Question: I am trying to create for Android a row layout I have in an iOS app, at least I need to make it very similar to the iOS layout.
Here you have the iOS screenshot and the Android layout scheme:

And this is the layout code I have so far:
'''
<?xml version="1.0" encoding="utf-8"?>
<RelativeLayout xmlns:android="http://schemas.android.com/apk/res/android"
android:layout_width="match_parent"
android:layout_height="match_parent"
android:orientation="vertical"
android:background="#5981b2">
<ImageView
android:id="@+id/imageLeft"
android:layout_width="wrap_content"
android:layout_height="wrap_content"
android:layout_alignParentLeft="true"
android:layout_alignParentTop="true"
android:layout_marginLeft="3dp"
android:layout_marginTop="3dp"
android:src="@drawable/facebook" />
<TextView
android:id="@+id/titleText"
android:layout_width="wrap_content"
android:layout_height="wrap_content"
android:layout_alignTop="@id/imageLeft"
android:layout_toRightOf="@id/imageLeft"
android:layout_marginLeft="3dp"
android:text="Titulo"
android:textSize="22dp"/>
<TextView
android:id="@+id/subtitleText"
android:layout_width="wrap_content"
android:layout_height="wrap_content"
android:layout_below="@id/titleText"
android:layout_alignParentRight="true"
android:layout_marginRight="3dp"
android:text="Subtitle" />
<ImageView
android:id="@+id/icon1"
android:layout_width="wrap_content"
android:layout_height="wrap_content"
android:layout_alignTop="@+id/titleText"
android:layout_toRightOf="@+id/titleText"
android:src="@drawable/valoracion" />
<TextView
android:id="@+id/num"
android:layout_width="wrap_content"
android:layout_height="wrap_content"
android:layout_alignLeft="@+id/icon1"
android:layout_alignTop="@+id/icon1"
android:text="14"
android:textSize="12dp" />
<ImageView
android:id="@+id/icon2"
android:layout_width="wrap_content"
android:layout_height="wrap_content"
android:layout_alignTop="@+id/num"
android:layout_toRightOf="@+id/num"
android:src="@drawable/flecha" />
</RelativeLayout>
'''
Of course, any help to make the layout similar to the iOS layout is welcome.
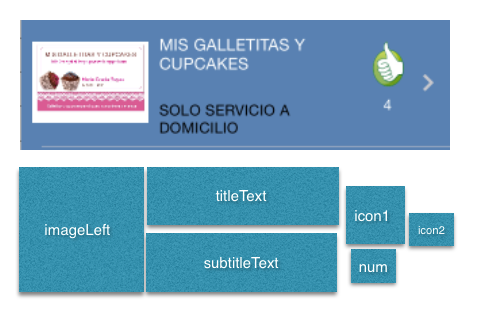
Answer: The other two answers explained pretty well what you were doing wrong. I created a VERY rough layout of how your view should look like just to give you an idea of all the parameters. This is in no way the best solution but it does replicate what you described in the picture. According to your requirements you can modify as needed. I have put in some comments that might be helpful.
'''
<?xml version="1.0" encoding="utf-8"?>
<RelativeLayout xmlns:android="http://schemas.android.com/apk/res/android"
android:layout_width="match_parent"
android:layout_height="wrap_content"
android:orientation="vertical"
android:background="#5981b2">
<!--This will always be top left of parent-->
<ImageView
android:id="@+id/imageLeft"
android:layout_width="wrap_content"
android:layout_height="wrap_content"
android:layout_alignParentLeft="true"
android:layout_alignParentTop="true"
android:layout_marginLeft="3dp"
android:layout_marginTop="3dp"
android:src="@android:drawable/alert_light_frame" />
<!--The following two views should be wrapped in a linear a layout
if you always want them to take up same horizontal space
regardless of which one has more text-->
<!--This will always be above subtitle and right of
image left-->
<TextView
android:id="@+id/titleText"
android:layout_width="wrap_content"
android:layout_height="wrap_content"
android:layout_alignTop="@id/imageLeft"
android:layout_toRightOf="@id/imageLeft"
android:layout_marginLeft="3dp"
android:text="titleText"
android:textSize="22dp"/>
<!--This will always be below title and right of
image Left, if you were to wrap this and above view
in a linear layout then you can just set that linear
layout to be right of right image-->
<TextView
android:id="@+id/tvSubtitle"
android:layout_width="wrap_content"
android:layout_height="wrap_content"
android:layout_below="@+id/titleText"
android:layout_marginLeft="3dp"
android:textSize="22dp"
android:layout_toRightOf="@+id/imageLeft"
android:text="subtitleText"/>
<!--************************************-->
<!--Again you should wrap the following 2 views in
a linear layout if the icon and number always need
to take up same space-->
<!--As for now this image view will always
be to the right of subtitle-->
<ImageView
android:id="@+id/ivIcon"
android:layout_width="wrap_content"
android:layout_height="wrap_content"
android:layout_toRightOf="@+id/tvSubtitle"
android:src="@android:drawable/ic_dialog_alert"/>
<!--This text view will always be to the left of
subtitle, wrapping the above view and this in a linear
layout will also allow you to center the num (text view)-->
<TextView
android:id="@+id/tvNum"
android:layout_width="wrap_content"
android:layout_height="wrap_content"
android:layout_below="@+id/ivIcon"
android:layout_marginLeft="3dp"
android:textSize="22dp"
android:layout_toRightOf="@+id/tvSubtitle"
android:text="num"/>
<!--************************************-->
<!--This final view can just be centered vertically
and as of now will always be to the right of Icon
but once you wrap the icon and num in a linear layout
then you can just align in to the right of that layout.-->
<ImageView
android:layout_width="wrap_content"
android:layout_height="wrap_content"
android:src="@android:drawable/ic_dialog_dialer"
android:layout_marginTop="5dp"
android:layout_marginLeft="20dp"
android:layout_toRightOf="@id/ivIcon"/>
</RelativeLayout>
'''